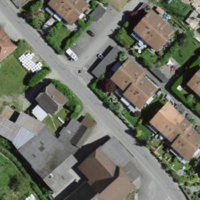
EUNIS habitat code: 54
Species observed at this site:
Cornus sanguinea